Question: I'm using Windows (both 7 & XP - both 32bit) and coding in C++
I am receiving bitmaps from an external source. These bitmaps are of a fixed resolution (384x288)
After I receive a bitmap, I need to resize it based on a variable sized layout, so I'm currently using StretchBlt to perform these tasks.
If I resize the bitmap to a larger on screen image, this works great.
However, if I shrink the incoming bitmap to a smaller version to place on the screen I get some strange 'boxing' type effect that occurs over the image.
In the following example, the source image is the same for each of the three panels. But the left hand two (resize smaller) both have the boxing/lines effect on them.

For the actual StretchBlt call, I'm doing this:
'''
memcpy(at_TempPointer[PortNo], // Destination
(void *)VideoBufferAddress, // Source
FIXED_IMAGE_WIDTH * FIXED_IMAGE_HEIGHT * BYTES_PER_PIXEL // Number of bytes
);
StretchBlt(at_ImageDC[PortNo], // HDC Dest
0, // X Origin Dest
0, // Y Origin Dest
at_Width[PortNo], // Width Dest
at_Height[PortNo], // Height Dest
at_GhDC[PortNo], // HDC Source
0, // X Origin Source
0, // Y Origin Source
FIXED_IMAGE_WIDTH, // Width Source
FIXED_IMAGE_HEIGHT, // Height Source
SRCCOPY // Graphic Operation
);
'''
But I'm wondering if perhaps the issue is elsewhere.
Has anyone else had experience of this kind of resizing image corruption that knows how I can fix it?
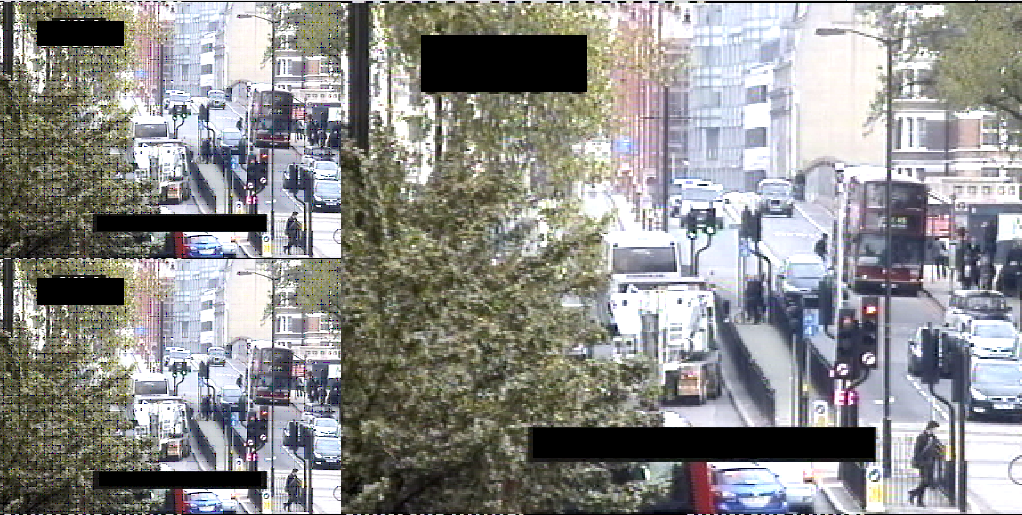
Answer: Are you setting 'StretchBlt' mode using <URL>?
> HALFTONEMaps pixels from the source rectangle into blocks of pixels in the
destination rectangle. The average color over the destination block of
pixels approximates the color of the source pixels.After setting the HALFTONE stretching mode, an application must call
the SetBrushOrgEx function to set the brush origin. If it fails to do
so, brush misalignment occurs.